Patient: sex M, age 47
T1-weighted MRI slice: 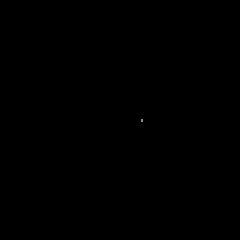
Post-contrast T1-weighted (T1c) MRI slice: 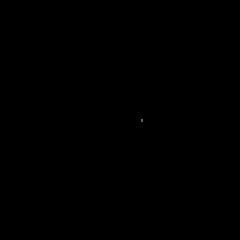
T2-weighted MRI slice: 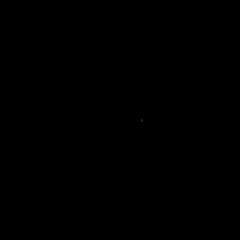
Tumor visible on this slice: no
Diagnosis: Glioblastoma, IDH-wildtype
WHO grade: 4